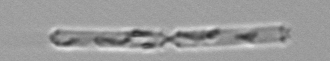
Label: Cerataulina_pelagica